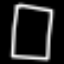
Label: square